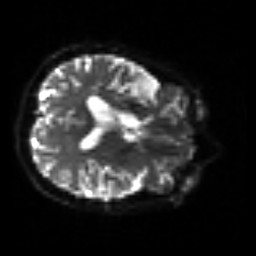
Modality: sbref
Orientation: axial
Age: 74
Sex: female
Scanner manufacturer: siemens
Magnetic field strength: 3 T
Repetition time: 3.2 s
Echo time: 0.081 s